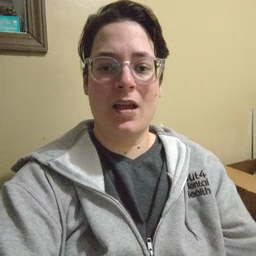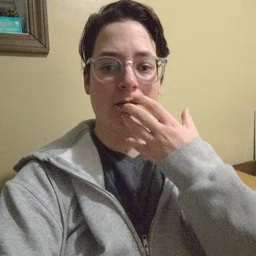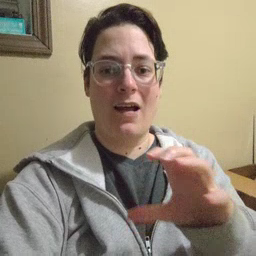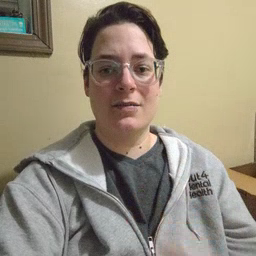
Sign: hot